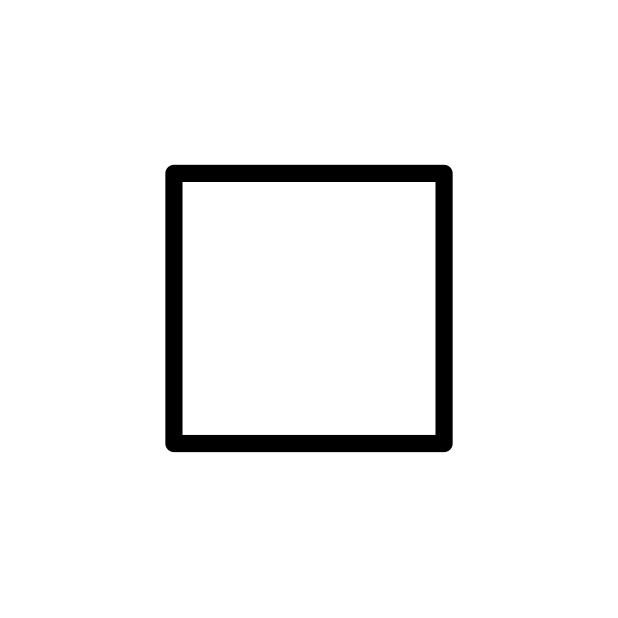
Emoji: ◽
Name: white medium small square
Unicode: 0x25fd